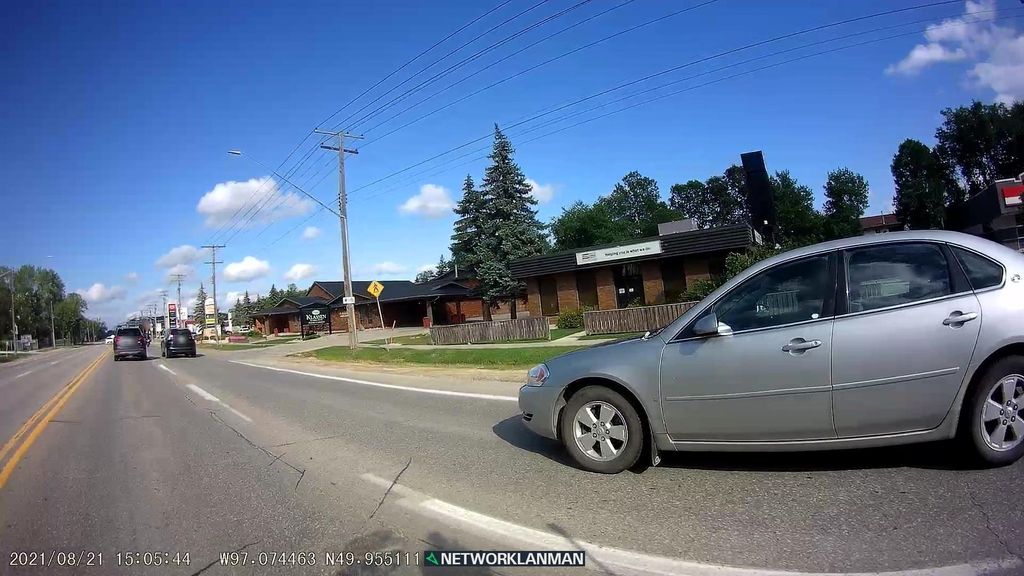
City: winnipeg